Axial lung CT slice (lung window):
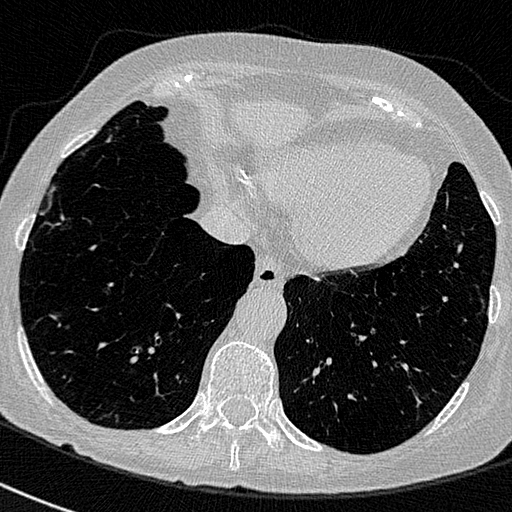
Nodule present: no